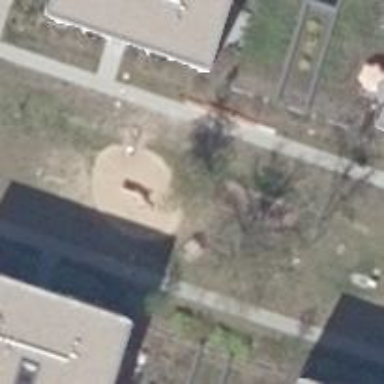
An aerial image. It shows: Playground featuring slide.